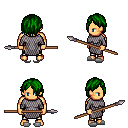
a pixel art fantasy rpg character, male body template, human, tanned skin, chain mail, gold greaves, green bangs hairstyle, white slippers, spear, four views (front, back, left, right), 2x2 character sprite sheet, small pixel art, hard edges, no anti-aliasing